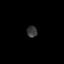
Tissue: skin
Cell type: Others
Senescence score: 0.8637
Nuclear area (px): 115
Mean DAPI intensity: 54.217